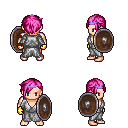
a pixel art fantasy rpg character, male body template, human, light skin, white robe, magenta pants, pink pixie cut hairstyle, purple tiara, gold gloves, shield, four views (front, back, left, right), 2x2 character sprite sheet, small pixel art, hard edges, no anti-aliasing